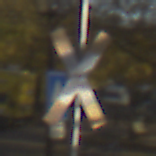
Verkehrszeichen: Andreaskreuz
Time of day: SunriseSunset
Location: Outdoor (Urban)
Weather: PartlyCloudy
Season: Autumn
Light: Natural